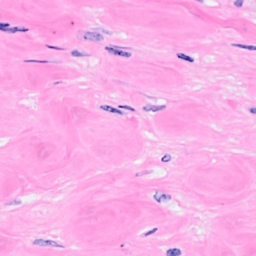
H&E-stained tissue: Breast